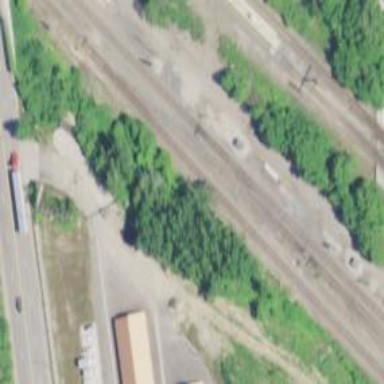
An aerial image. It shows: Railway siding for service.